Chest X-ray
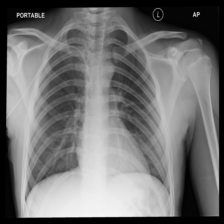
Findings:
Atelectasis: negative
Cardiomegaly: negative
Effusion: negative
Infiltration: negative
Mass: negative
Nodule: negative
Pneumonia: negative
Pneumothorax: negative
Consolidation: negative
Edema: negative
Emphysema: negative
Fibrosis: negative
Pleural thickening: negative
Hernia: negative